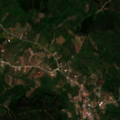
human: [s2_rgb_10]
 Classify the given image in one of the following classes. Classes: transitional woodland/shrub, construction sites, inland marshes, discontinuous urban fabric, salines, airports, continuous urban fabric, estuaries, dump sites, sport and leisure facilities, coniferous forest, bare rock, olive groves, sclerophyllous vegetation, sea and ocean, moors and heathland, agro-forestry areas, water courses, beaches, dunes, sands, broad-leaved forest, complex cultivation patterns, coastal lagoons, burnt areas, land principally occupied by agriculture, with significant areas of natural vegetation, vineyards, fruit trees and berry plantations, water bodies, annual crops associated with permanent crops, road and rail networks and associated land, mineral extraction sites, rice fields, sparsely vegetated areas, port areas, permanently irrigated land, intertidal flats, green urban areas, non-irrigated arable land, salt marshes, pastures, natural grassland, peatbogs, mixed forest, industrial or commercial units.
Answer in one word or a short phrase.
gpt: complex cultivation patterns, broad-leaved forest, mixed forest